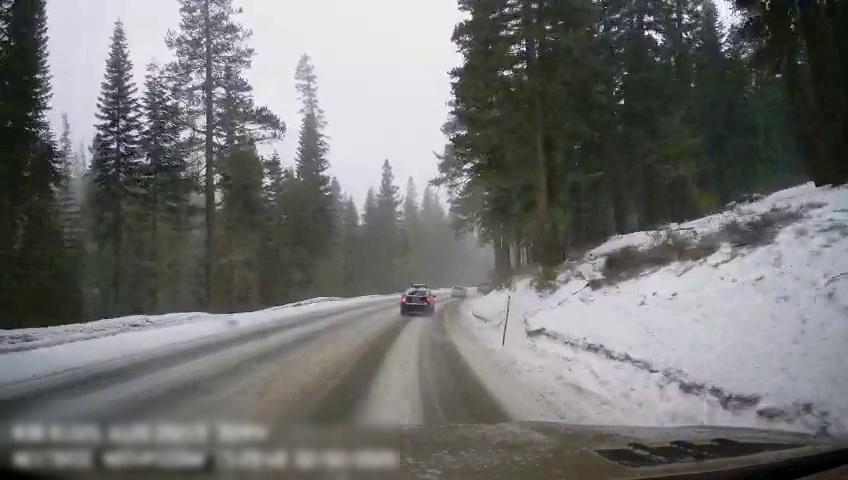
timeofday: Day
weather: Snowy
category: Drivable Space
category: Vehicles | Car
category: Vehicles | SUV